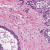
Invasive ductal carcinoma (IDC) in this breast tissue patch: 1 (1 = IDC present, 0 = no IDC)